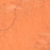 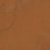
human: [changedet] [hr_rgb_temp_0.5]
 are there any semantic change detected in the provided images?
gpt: Nothing has changed in this area.